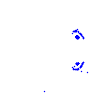
Particle: pion